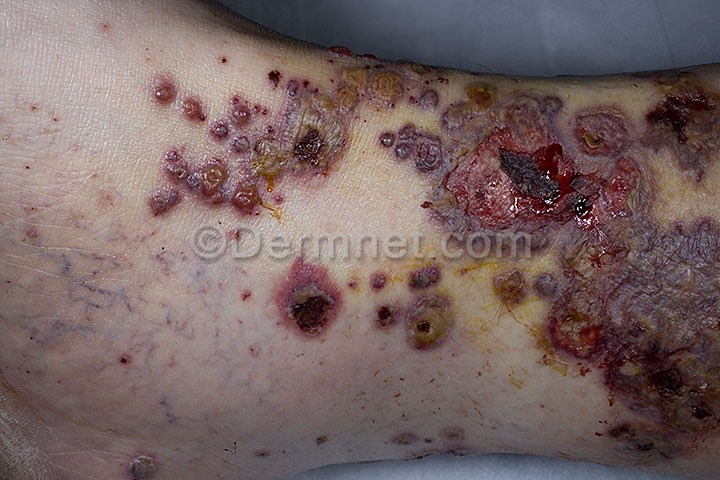
Disease: Vasculitis Photos